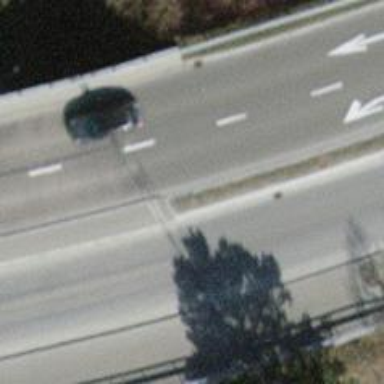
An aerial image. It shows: Secondary road with asphalt surface and embankment.